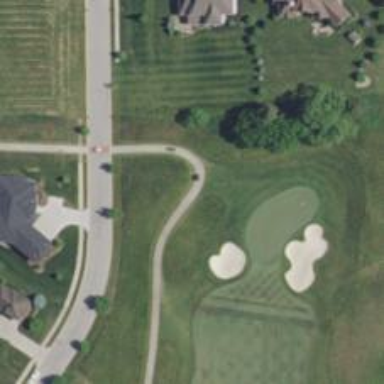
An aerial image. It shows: Path used for both walking and golf.